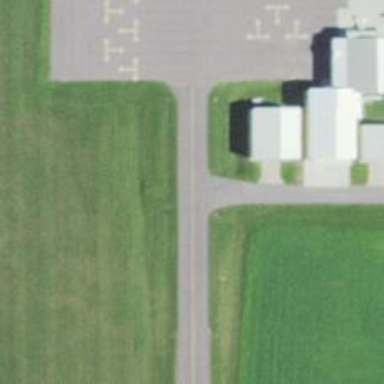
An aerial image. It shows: Image of taxiway at airport.